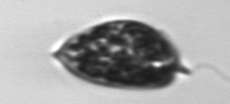
Label: Prorocentrum_micans